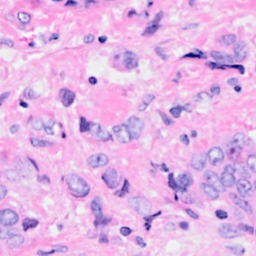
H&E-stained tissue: Breast